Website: apple-inc
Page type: customer-info-address
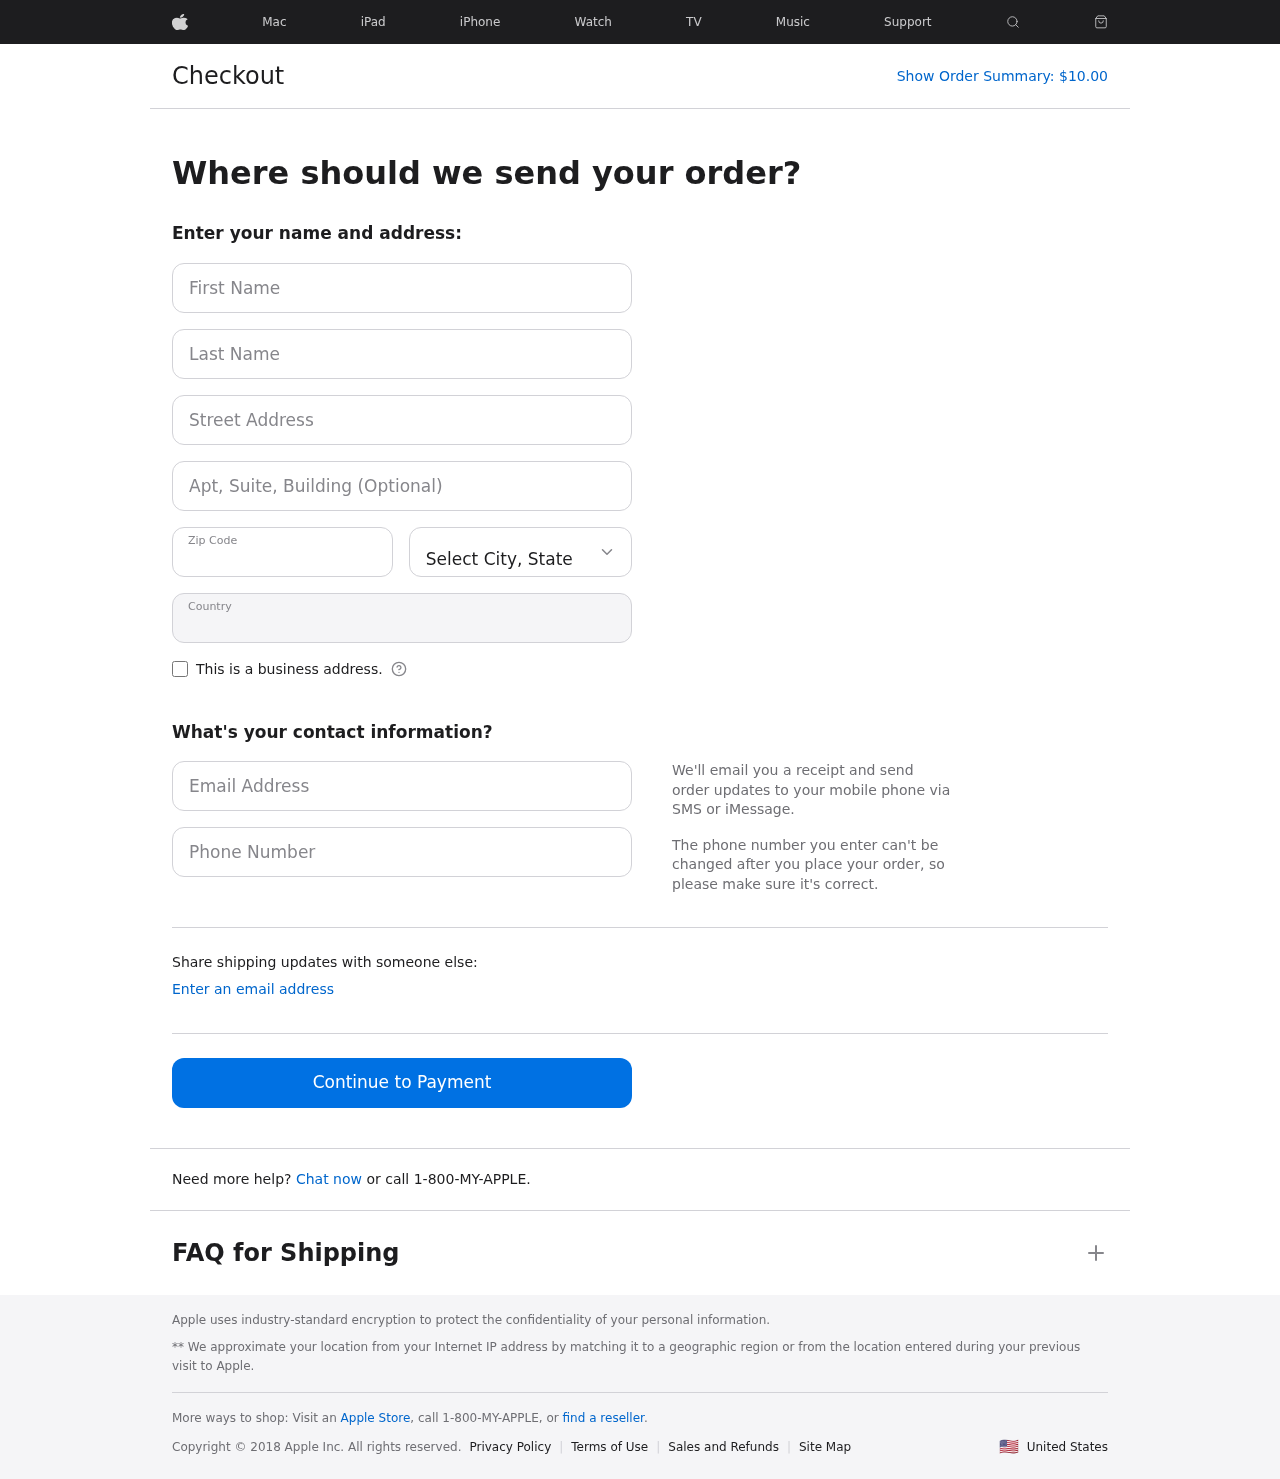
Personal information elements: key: PII_CITY_STATE
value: Annafurt, AK
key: PII_COUNTRY
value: United States
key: PII_EMAIL
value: mmclaughlin@gmail.com
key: PII_FIRSTNAME
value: Michael
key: PII_LASTNAME
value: Mclaughlin
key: PII_PHONE
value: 3246120771
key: PII_POSTCODE
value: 50932
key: PII_STREET
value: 3409 Diane Oval Suite 479
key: PII_STREET2
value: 023 Kathryn Pike Suite 206
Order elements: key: ORDER_TOTAL
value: $10.00